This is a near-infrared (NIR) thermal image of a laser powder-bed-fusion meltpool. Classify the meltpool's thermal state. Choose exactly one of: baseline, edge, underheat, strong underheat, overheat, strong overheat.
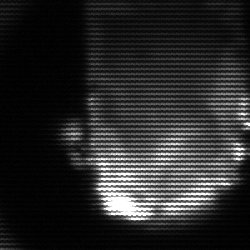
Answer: baseline